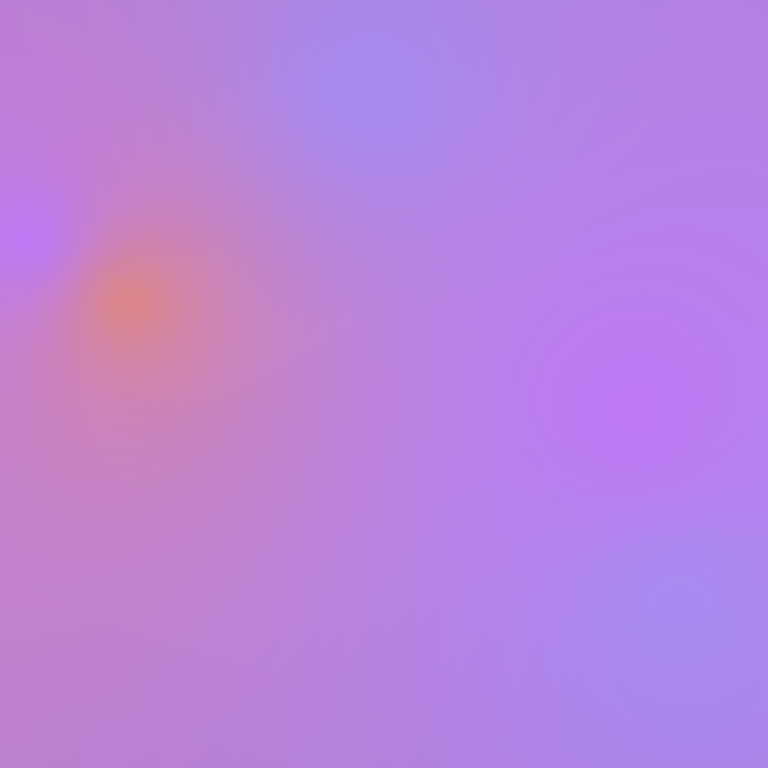
Abstract light effect, smooth gradient from soft purple to warm orange, dreamy atmosphere, diffuse glow, no room, no furniture, no objects.